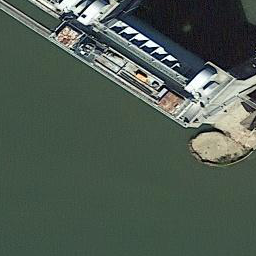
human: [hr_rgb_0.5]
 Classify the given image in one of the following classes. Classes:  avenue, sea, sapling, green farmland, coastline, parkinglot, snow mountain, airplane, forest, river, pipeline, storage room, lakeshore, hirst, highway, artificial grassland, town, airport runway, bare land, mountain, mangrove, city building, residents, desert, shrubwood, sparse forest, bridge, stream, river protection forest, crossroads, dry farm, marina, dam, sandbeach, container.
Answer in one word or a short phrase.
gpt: dam